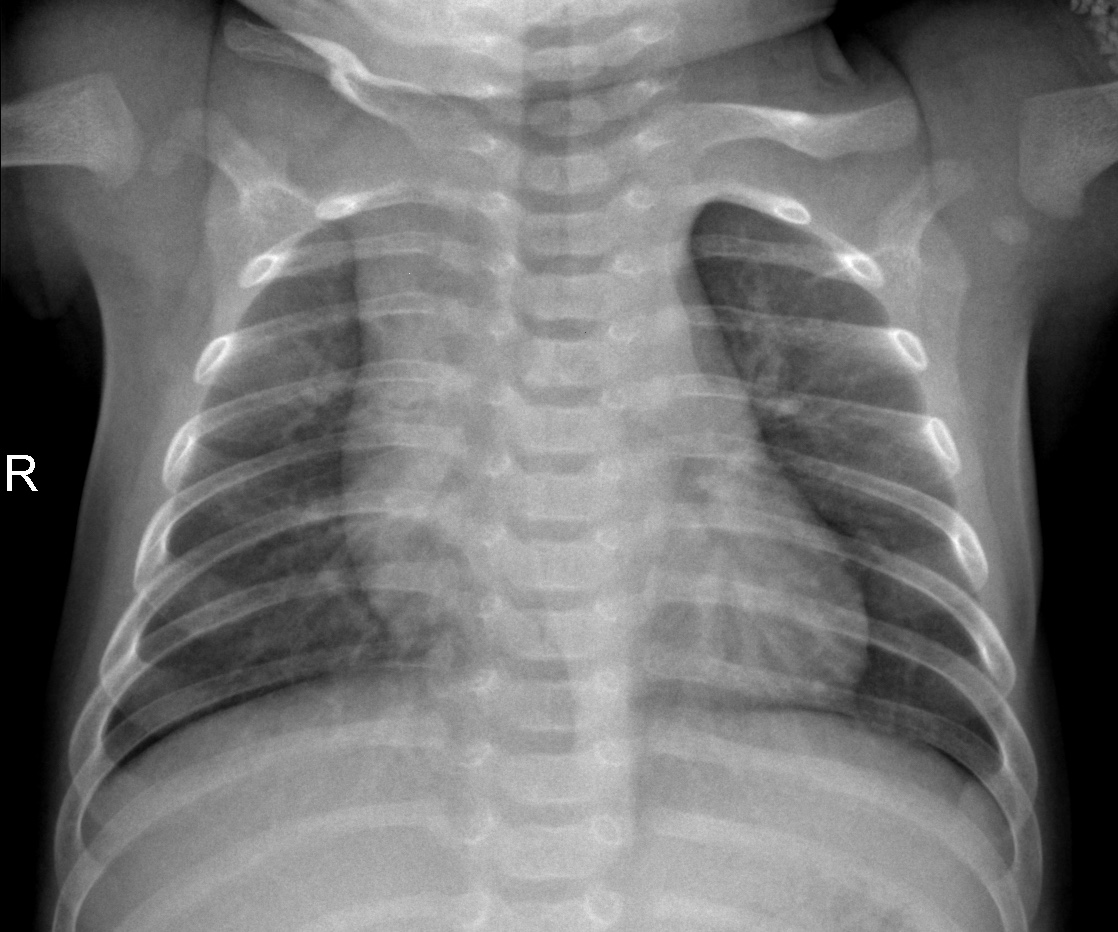
Diagnosis: NORMAL